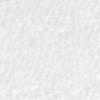
Label: no_change